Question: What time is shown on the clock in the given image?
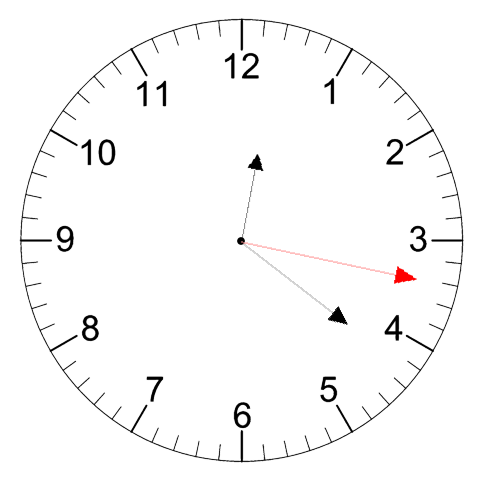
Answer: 12:21:17